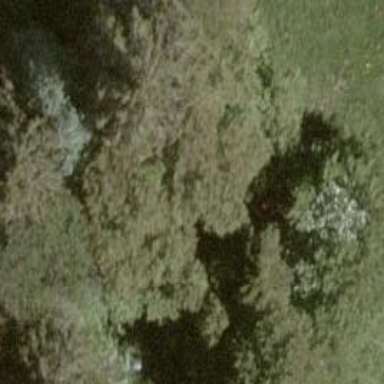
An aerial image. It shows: Forest area.